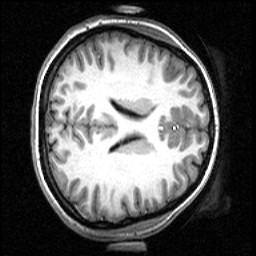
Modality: T1w
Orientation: axial
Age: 22
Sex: female